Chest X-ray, PA view. Patient: 37 years old, sex M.
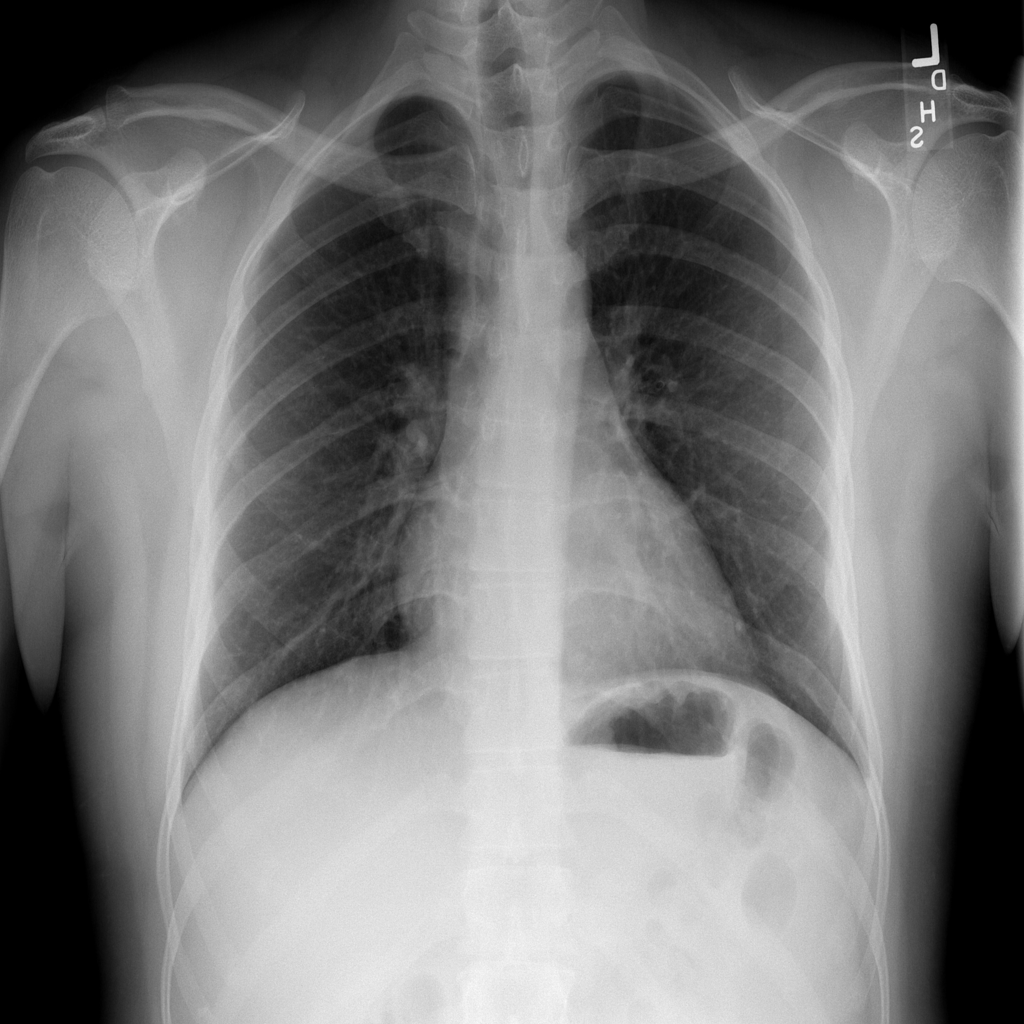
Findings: No Finding